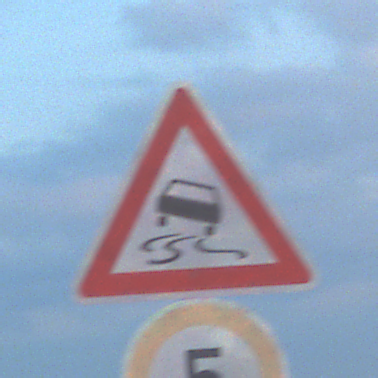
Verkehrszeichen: SchleuderOderRutschgefahr
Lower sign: Geschwindigkeit5
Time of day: SunriseSunset
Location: Outdoor (Nature)
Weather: PartlyCloudy
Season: NotSpecified
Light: Natural